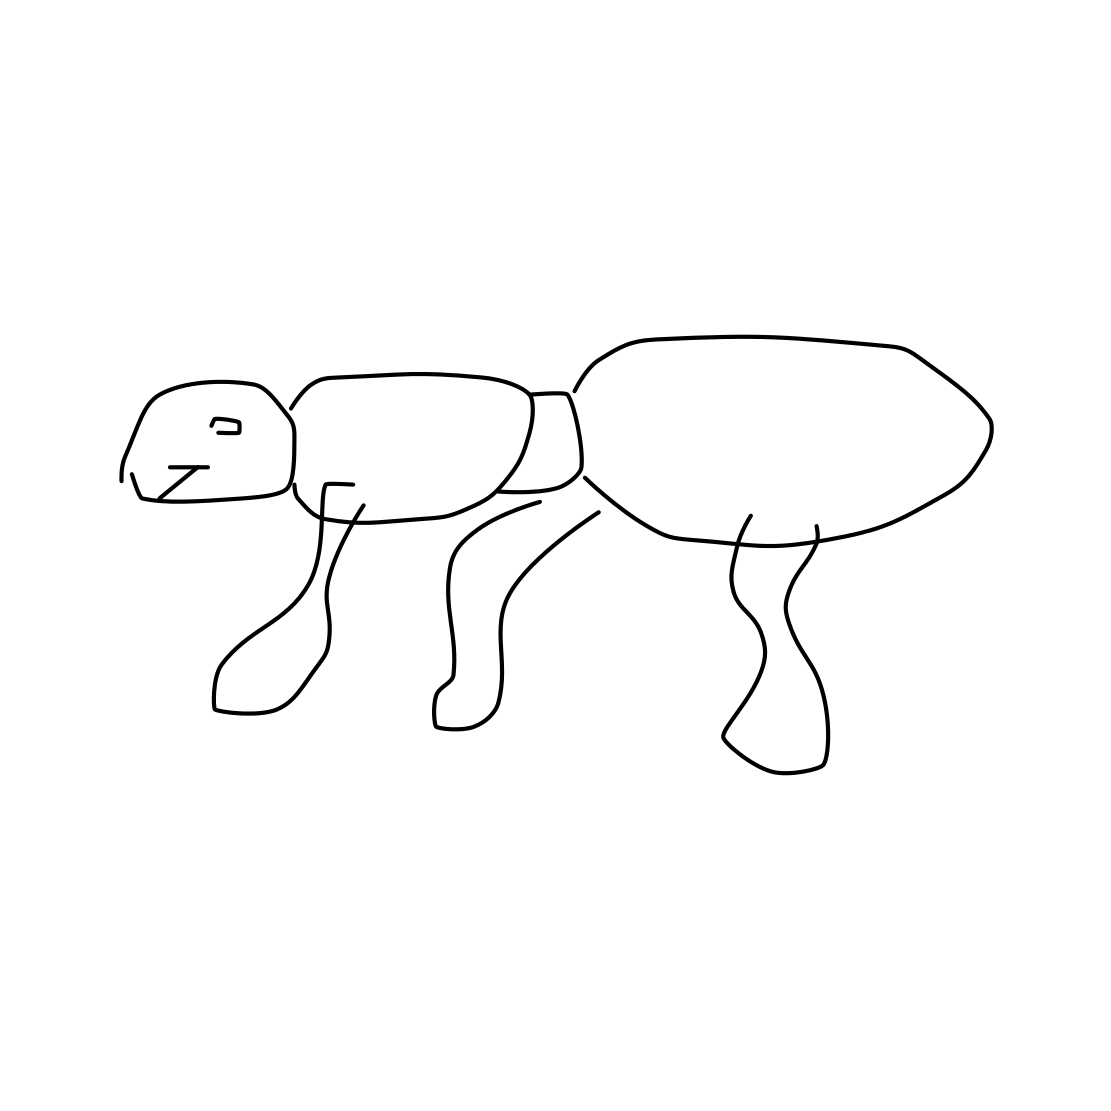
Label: ant